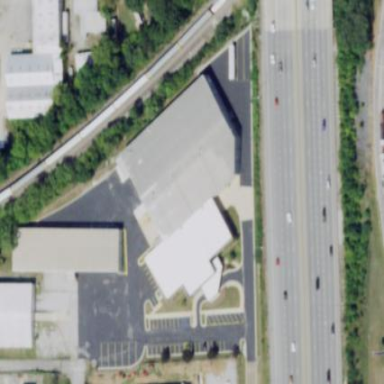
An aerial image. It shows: Commercial building.